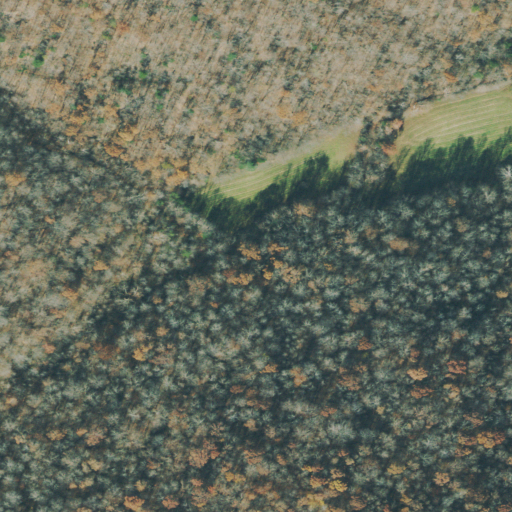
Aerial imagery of valley in Tennessee named Em Hollow containing deciduous forest and pasture